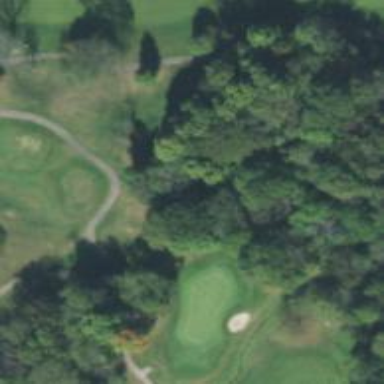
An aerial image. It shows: Golf cart path with asphalt surface.